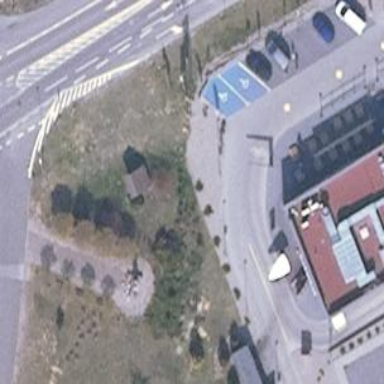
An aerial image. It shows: Picnic shelter amenity.